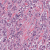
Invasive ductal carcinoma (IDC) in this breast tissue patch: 1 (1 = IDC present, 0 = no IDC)